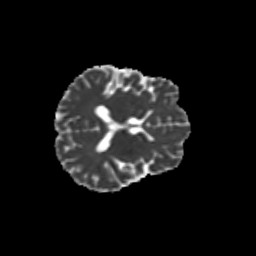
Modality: MD
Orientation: axial
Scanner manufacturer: siemens
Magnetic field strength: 3 T
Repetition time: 9.2 s
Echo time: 0.084 s